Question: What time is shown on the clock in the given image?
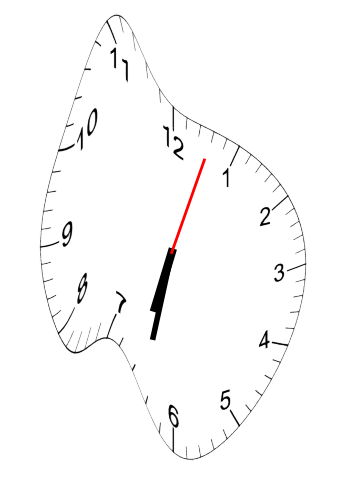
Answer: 06:32:03